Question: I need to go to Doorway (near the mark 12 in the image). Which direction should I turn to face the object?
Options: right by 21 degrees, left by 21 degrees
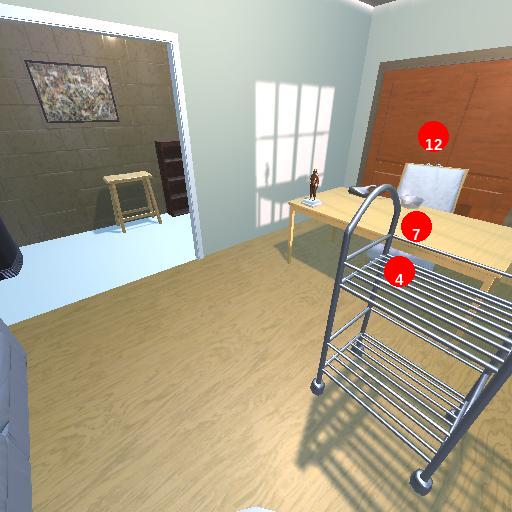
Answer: right by 21 degrees